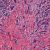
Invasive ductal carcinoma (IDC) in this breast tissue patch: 1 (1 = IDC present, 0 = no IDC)